Field crop: tomato
Growth stage: 2
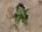
Species: solanum